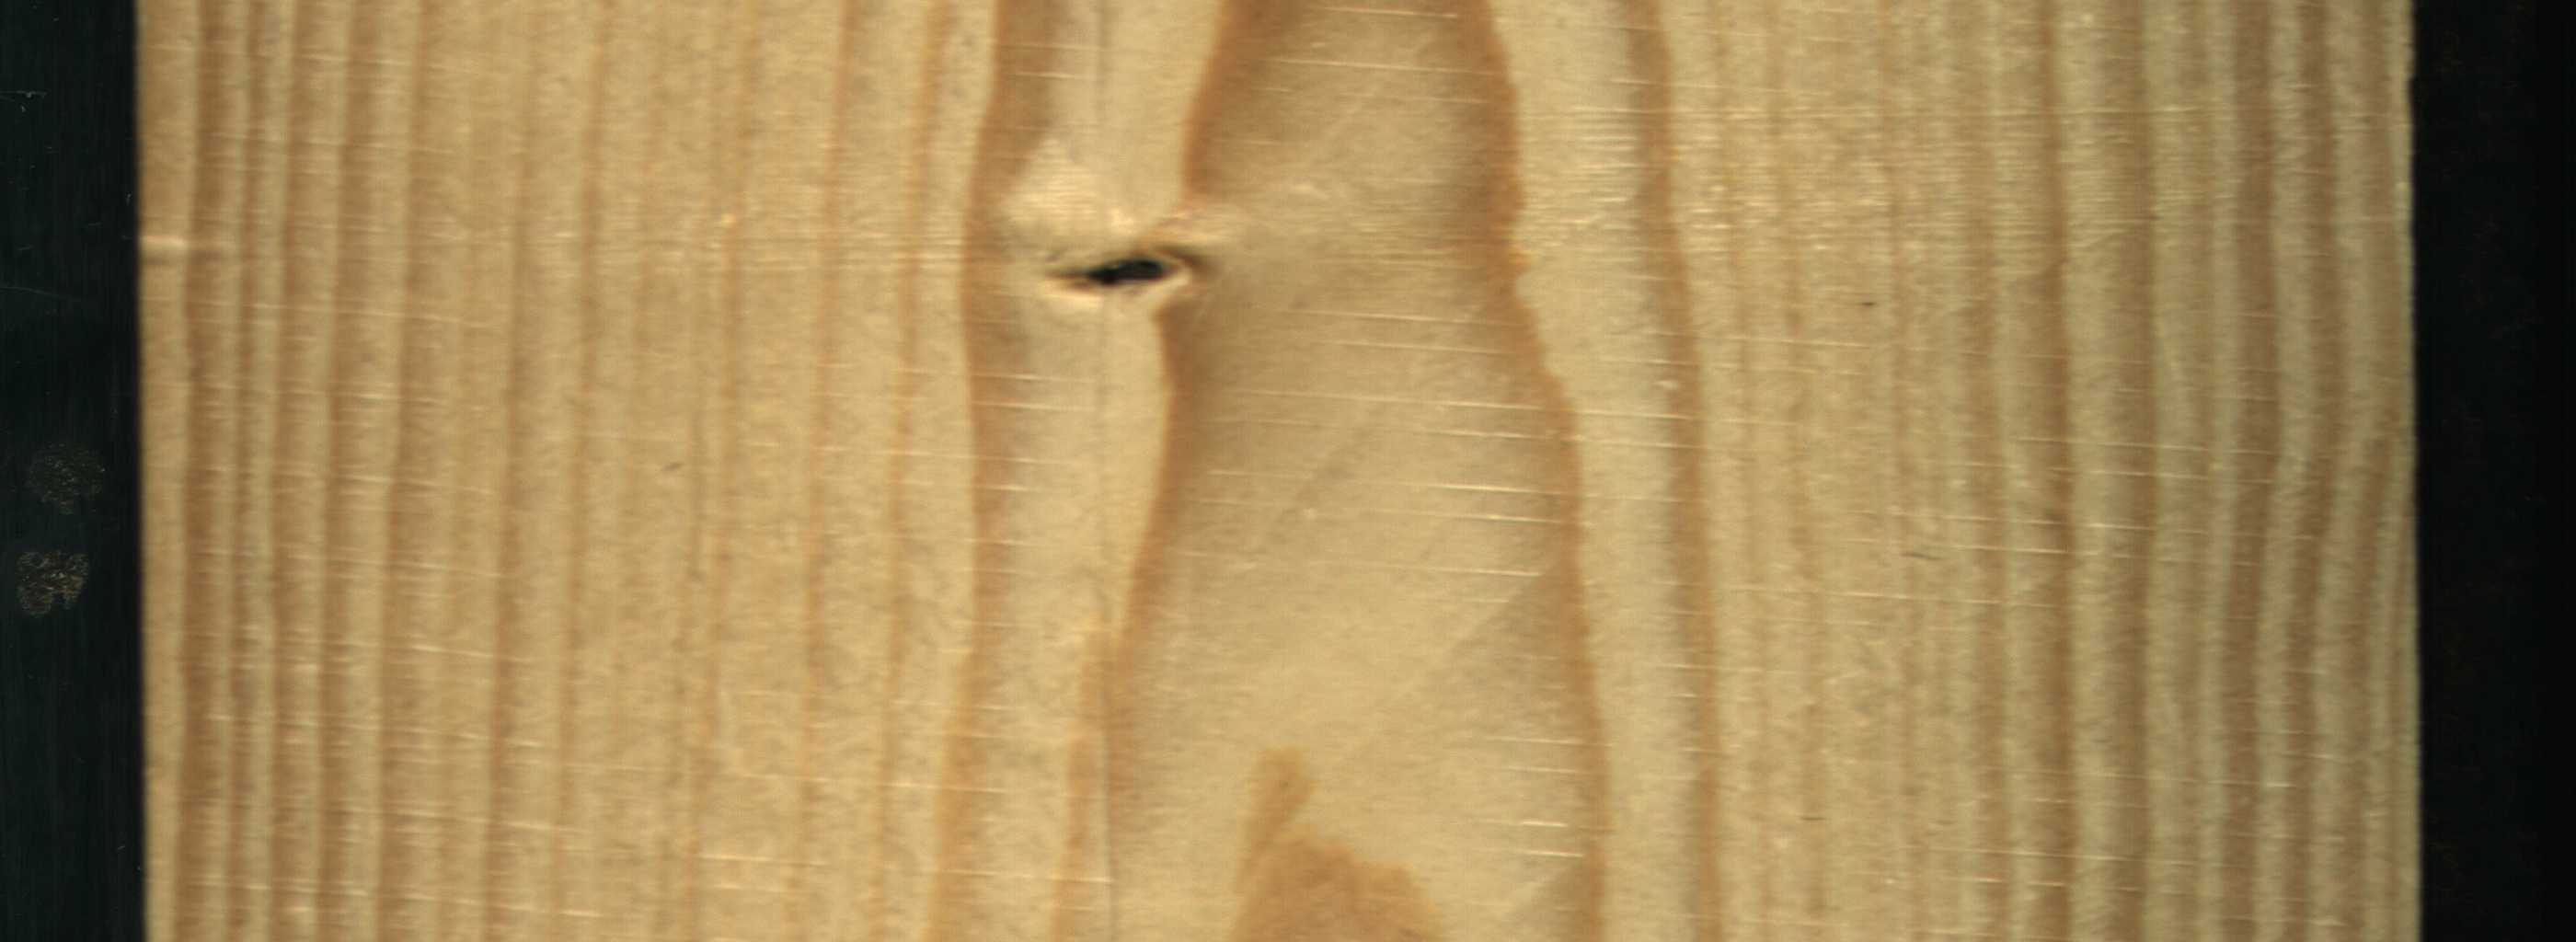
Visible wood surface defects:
Dead_Knot